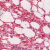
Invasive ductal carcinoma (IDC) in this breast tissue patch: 0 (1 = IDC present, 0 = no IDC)